Question: I'm trying to obtain of the system. System can be described as
'''
F,m,k:=2,1,4:
lambda:= beta/(2*m):
omega:=sqrt(k/m):
de:=diff(x(t),t$2)+2*lambda*diff(x(t),t)+omega^2*x(t)=F*cos(gamma1*t):
cond:=x(0)=0, D(x)(0)=0:
sol := dsolve({cond, de});
'''
Solving gives sum of terms, some of which "die out" with time (since these terms have 'exp(-...*t)') and some of which form steady-state solution (solution for 't -> '). This solution will be in form 'xstst=f(gamma1)*sin(...)'. In order to obtain , I need to plot 'f(gamma1)' (for chosen constant 'betas', say, '2,1,0.5,0.25,'etc.).
I've solved this "by hand" and found 'f := F/(sqrt((-gamma1^2+omega^2)^2+4*lambda^2*gamma1^2))'. Plotting this for any chosen beta gives the result needed, for example, for 'beta:=0.5' the plot is <URL>
I wonder if I can obtain these curves using maple functions only (without solving anything "by hand" at all).
[edited]
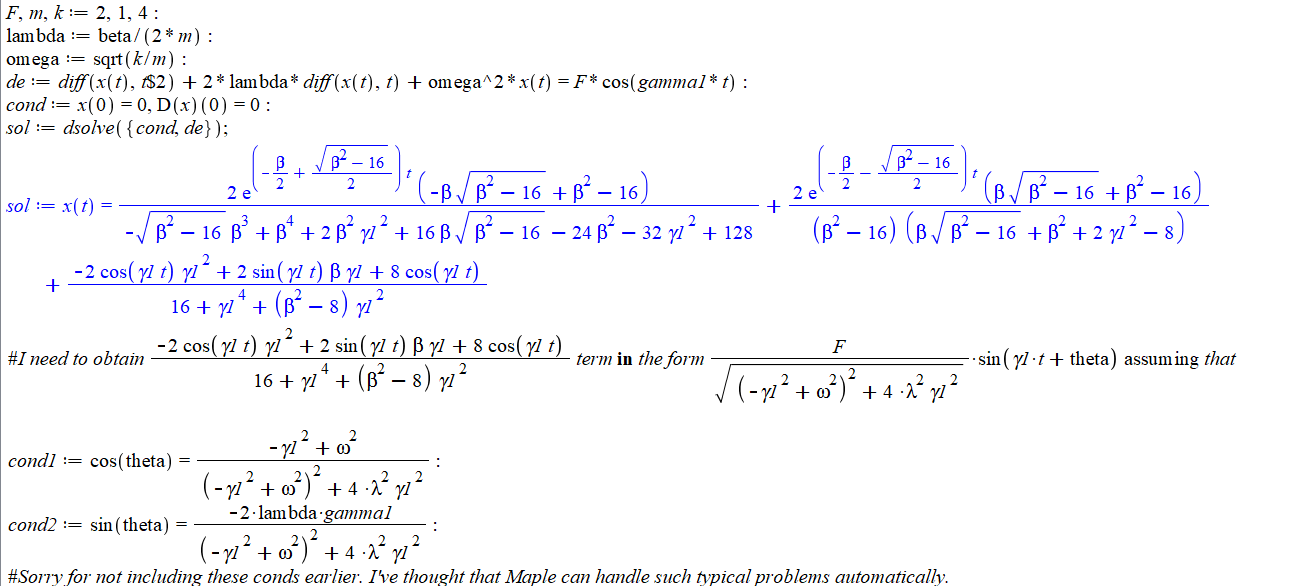
Answer: It does not make sense to expect Maple to represent the result in terms of either 'sin(theta)' or 'cos(theta)', using some formulas for those terms that appear nowhere in the problem specification and are entirely introduced by you.
The following is obtained using a radical (square root) in each of 'cond1' and 'cond2'.
'''
restart;
de := diff(x(t),t,t)+2*lambda*diff(x(t),t)+omega^2*x(t)=F*cos(gamma1*t):
cond := x(0)=0, D(x)(0)=0:
sol := dsolve({cond, de}):
E,T := selectremove(hastype,rhs(sol),specfunc(anything,exp)):
lprint(T);
F*(2*sin(gamma1*t)*gamma1*lambda-cos(gamma1*t)*gamma1^2
+cos(gamma1*t)*omega^2)/(gamma1^4+4*gamma1^2*lambda^2-
2*gamma1^2*omega^2+omega^4)
cond1 := cos(theta) = (-gamma1^2+omega^2)
/((-gamma1^2+omega^2)^2+4*lambda^2*gamma1^2)^(1/2):
cond2 := sin(theta) = (-2*lambda*gamma1)
/((-gamma1^2+omega^2)^2+4*lambda^2*gamma1^2)^(1/2):
frontend(algsubs, [numer(rhs(cond1))=lhs(cond1)*denom(rhs(cond1)),
numer(T)],
[{'+','*','='},{}]):
frontend(algsubs, [numer(rhs(cond2))=lhs(cond2)*denom(rhs(cond2)),
%],
[{'+','*','='},{}]):
ans := collect(combine(%, trig),cos)/denom(T):
lprint(ans);
F*cos(gamma1*t+theta)/(gamma1^4+4*gamma1^2*lambda^2-
2*gamma1^2*omega^2+omega^4)^(1/2)
subsans := eval(eval(ans,[lambda=beta/(2*m),omega=sqrt(k/m)]),
[F=2,m=1,k=4]):
lprint(subsans);
2*cos(gamma1*t+theta)
/(beta^2*gamma1^2+gamma1^4-8*gamma1^2+16)^(1/2)
'''